Field crop: maize
Growth stage: 1
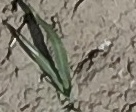
Species: sorghum